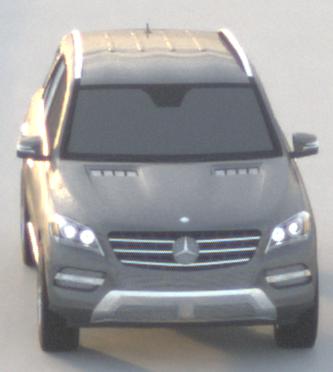
Make: Mercedes-Benz
Model: ML 350
Detailed model: M-Class (166)
Model produced from: 2011/11
Model produced until: 2014/10
Doors: 5
Color: gray
Road condition: dry road
Daytime: sunrise or sunset
Contrast: low contrast